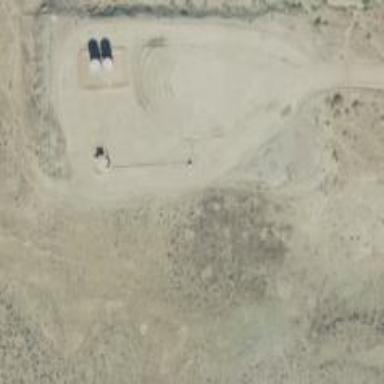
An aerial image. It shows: Petroleum well that is man-made.